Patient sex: M
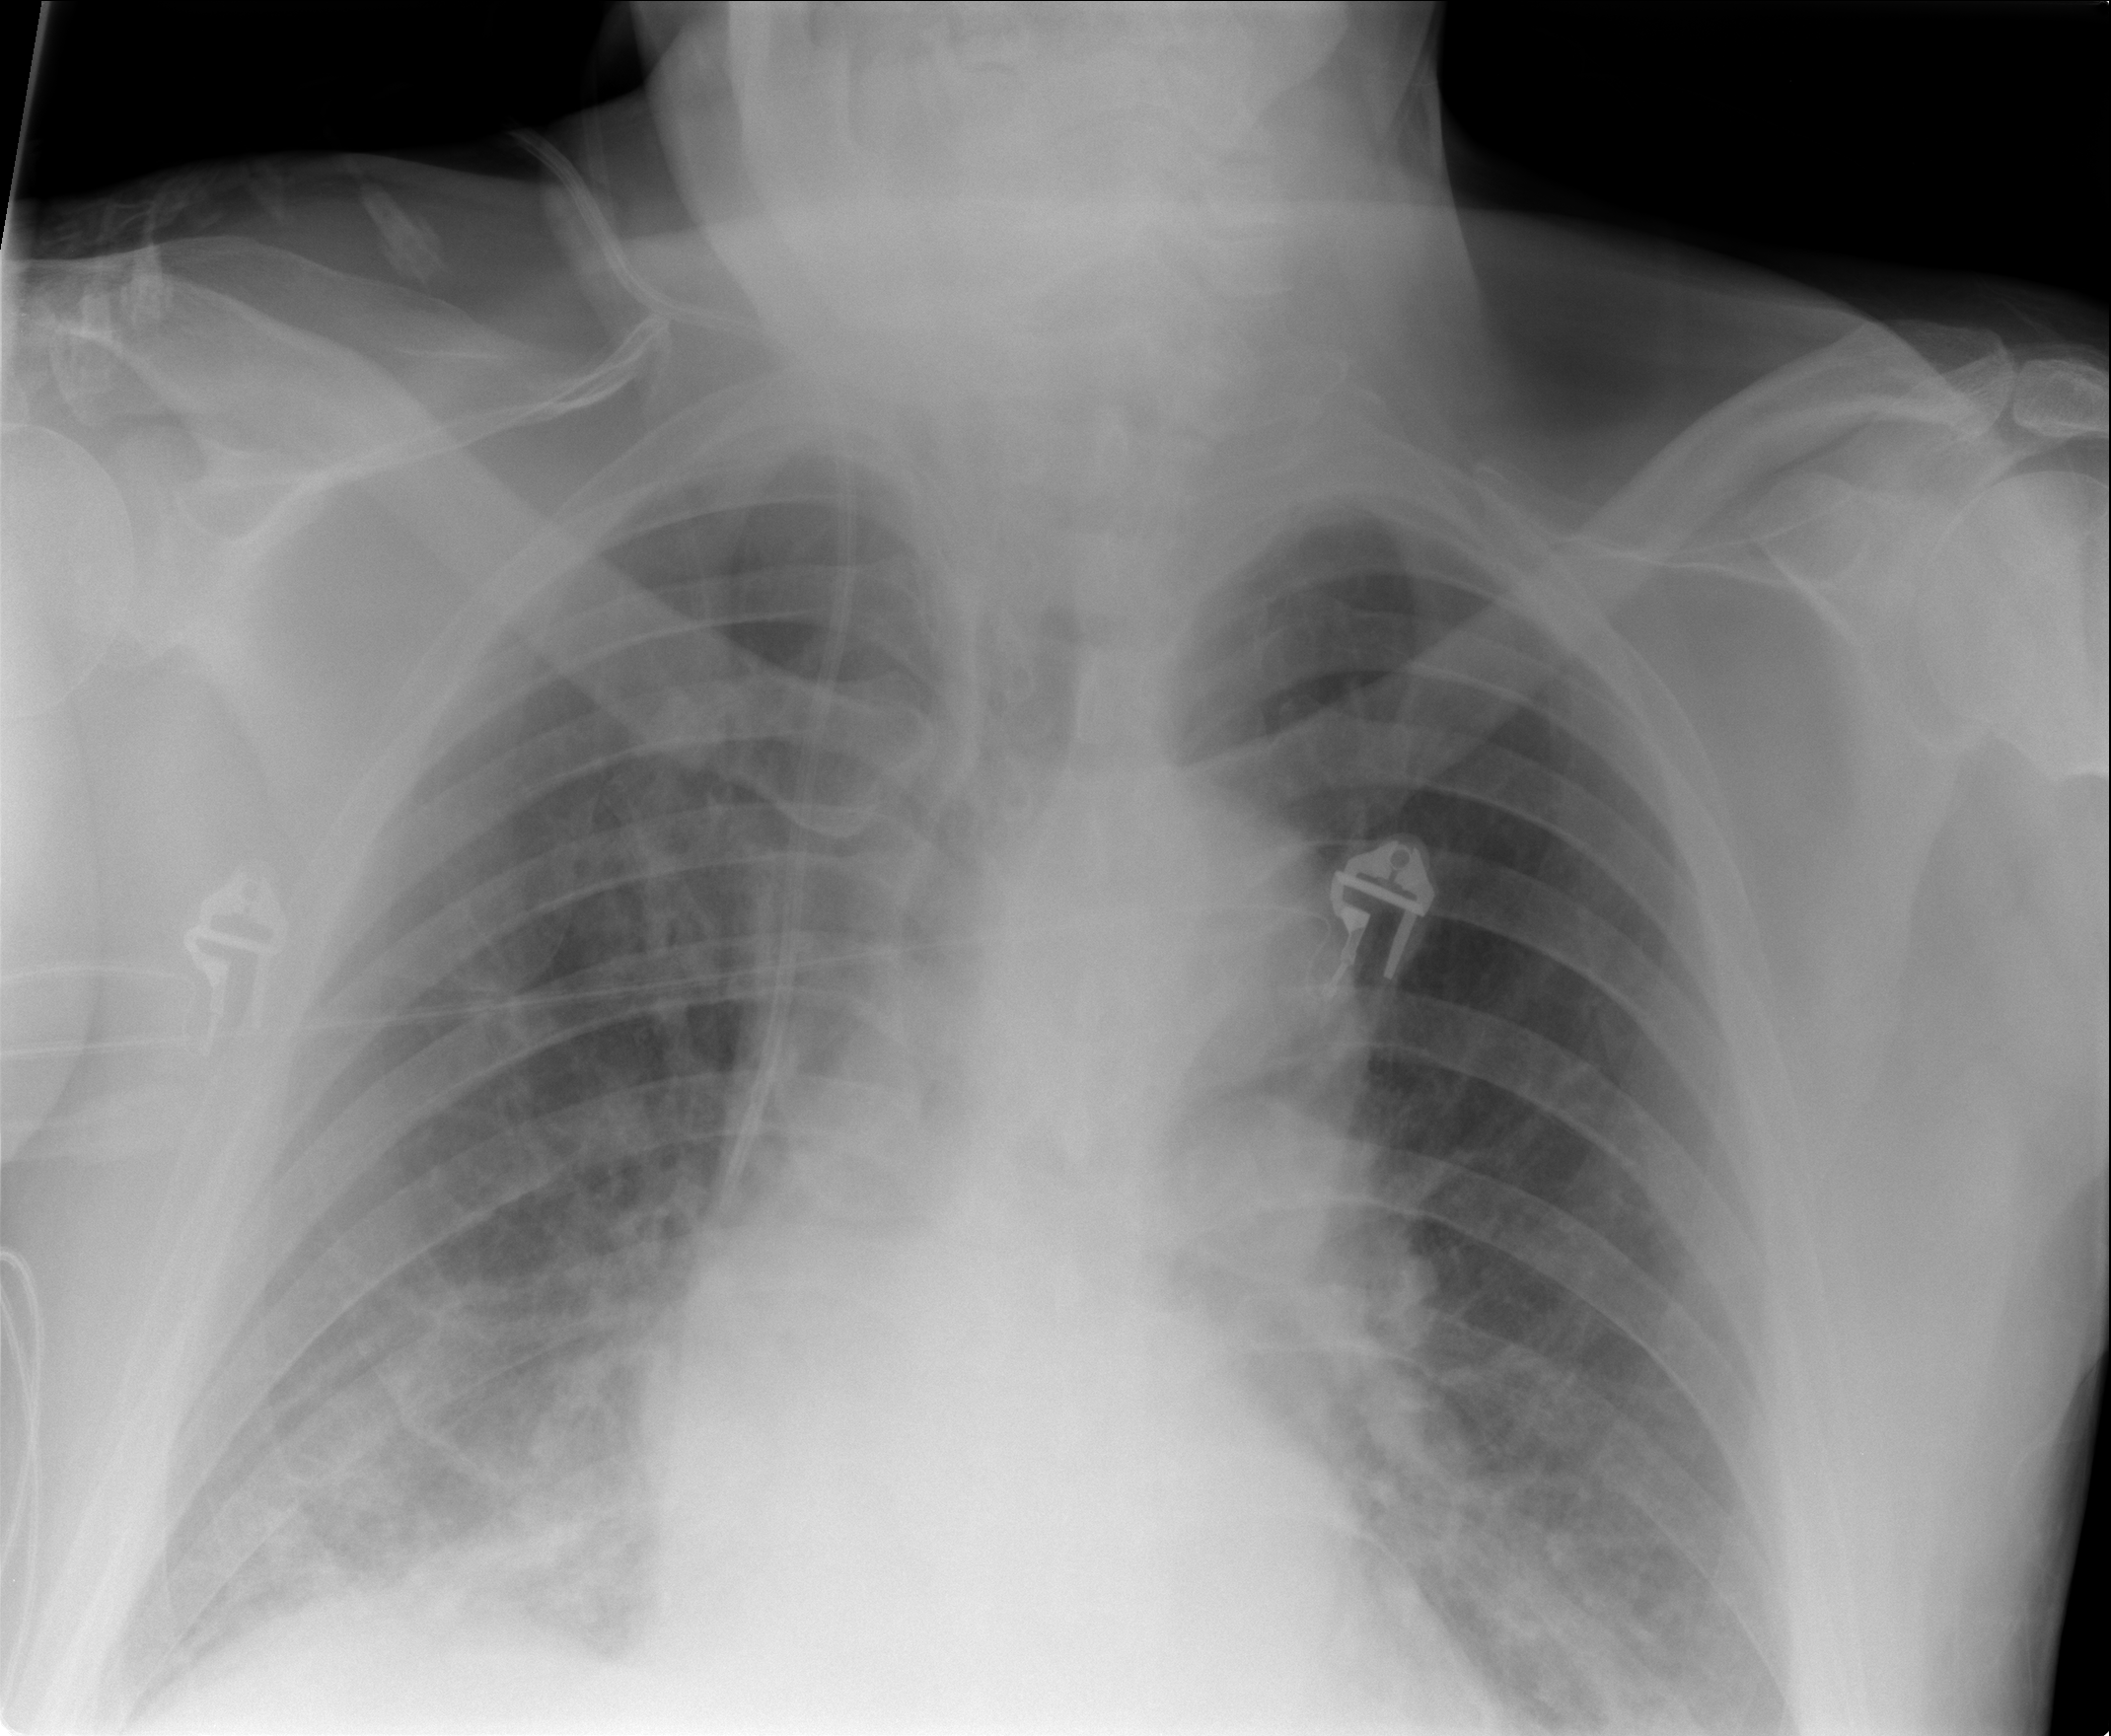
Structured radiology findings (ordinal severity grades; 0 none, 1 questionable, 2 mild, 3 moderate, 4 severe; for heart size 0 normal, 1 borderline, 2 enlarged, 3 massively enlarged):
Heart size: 0
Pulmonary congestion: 2
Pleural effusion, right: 2
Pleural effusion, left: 2
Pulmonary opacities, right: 2
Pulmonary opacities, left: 0
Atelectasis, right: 2
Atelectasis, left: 2